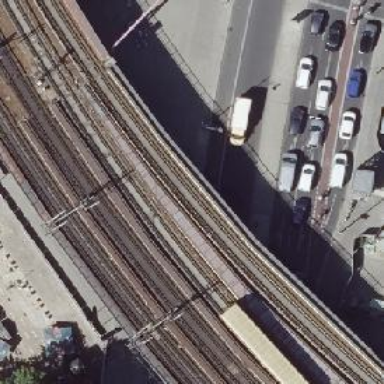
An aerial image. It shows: Light rail electrified bridge without ballast.